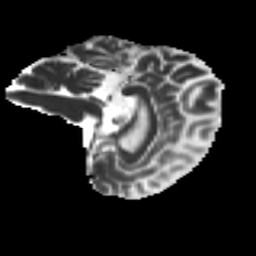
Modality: MD
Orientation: sagittal
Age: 59
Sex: female
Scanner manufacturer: ge
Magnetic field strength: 3 T
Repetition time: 7.8 s
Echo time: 0.0606 s